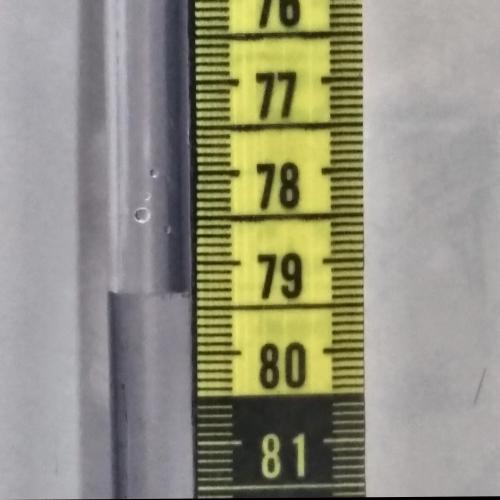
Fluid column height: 79.8 cm